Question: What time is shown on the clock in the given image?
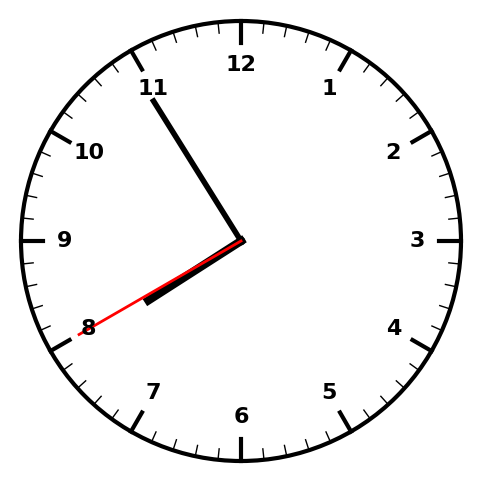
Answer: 07:54:40